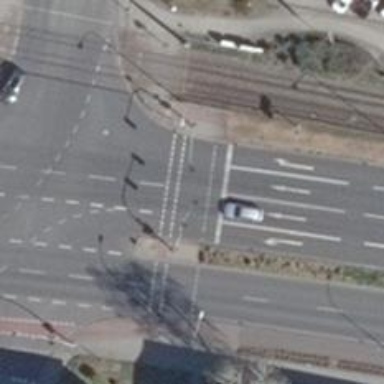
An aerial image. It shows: Crossing with traffic signals.